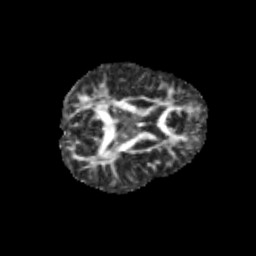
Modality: FA
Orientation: axial
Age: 9
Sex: male
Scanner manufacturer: siemens
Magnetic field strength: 3 T
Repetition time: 3.8 s
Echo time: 0.07 s